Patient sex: F
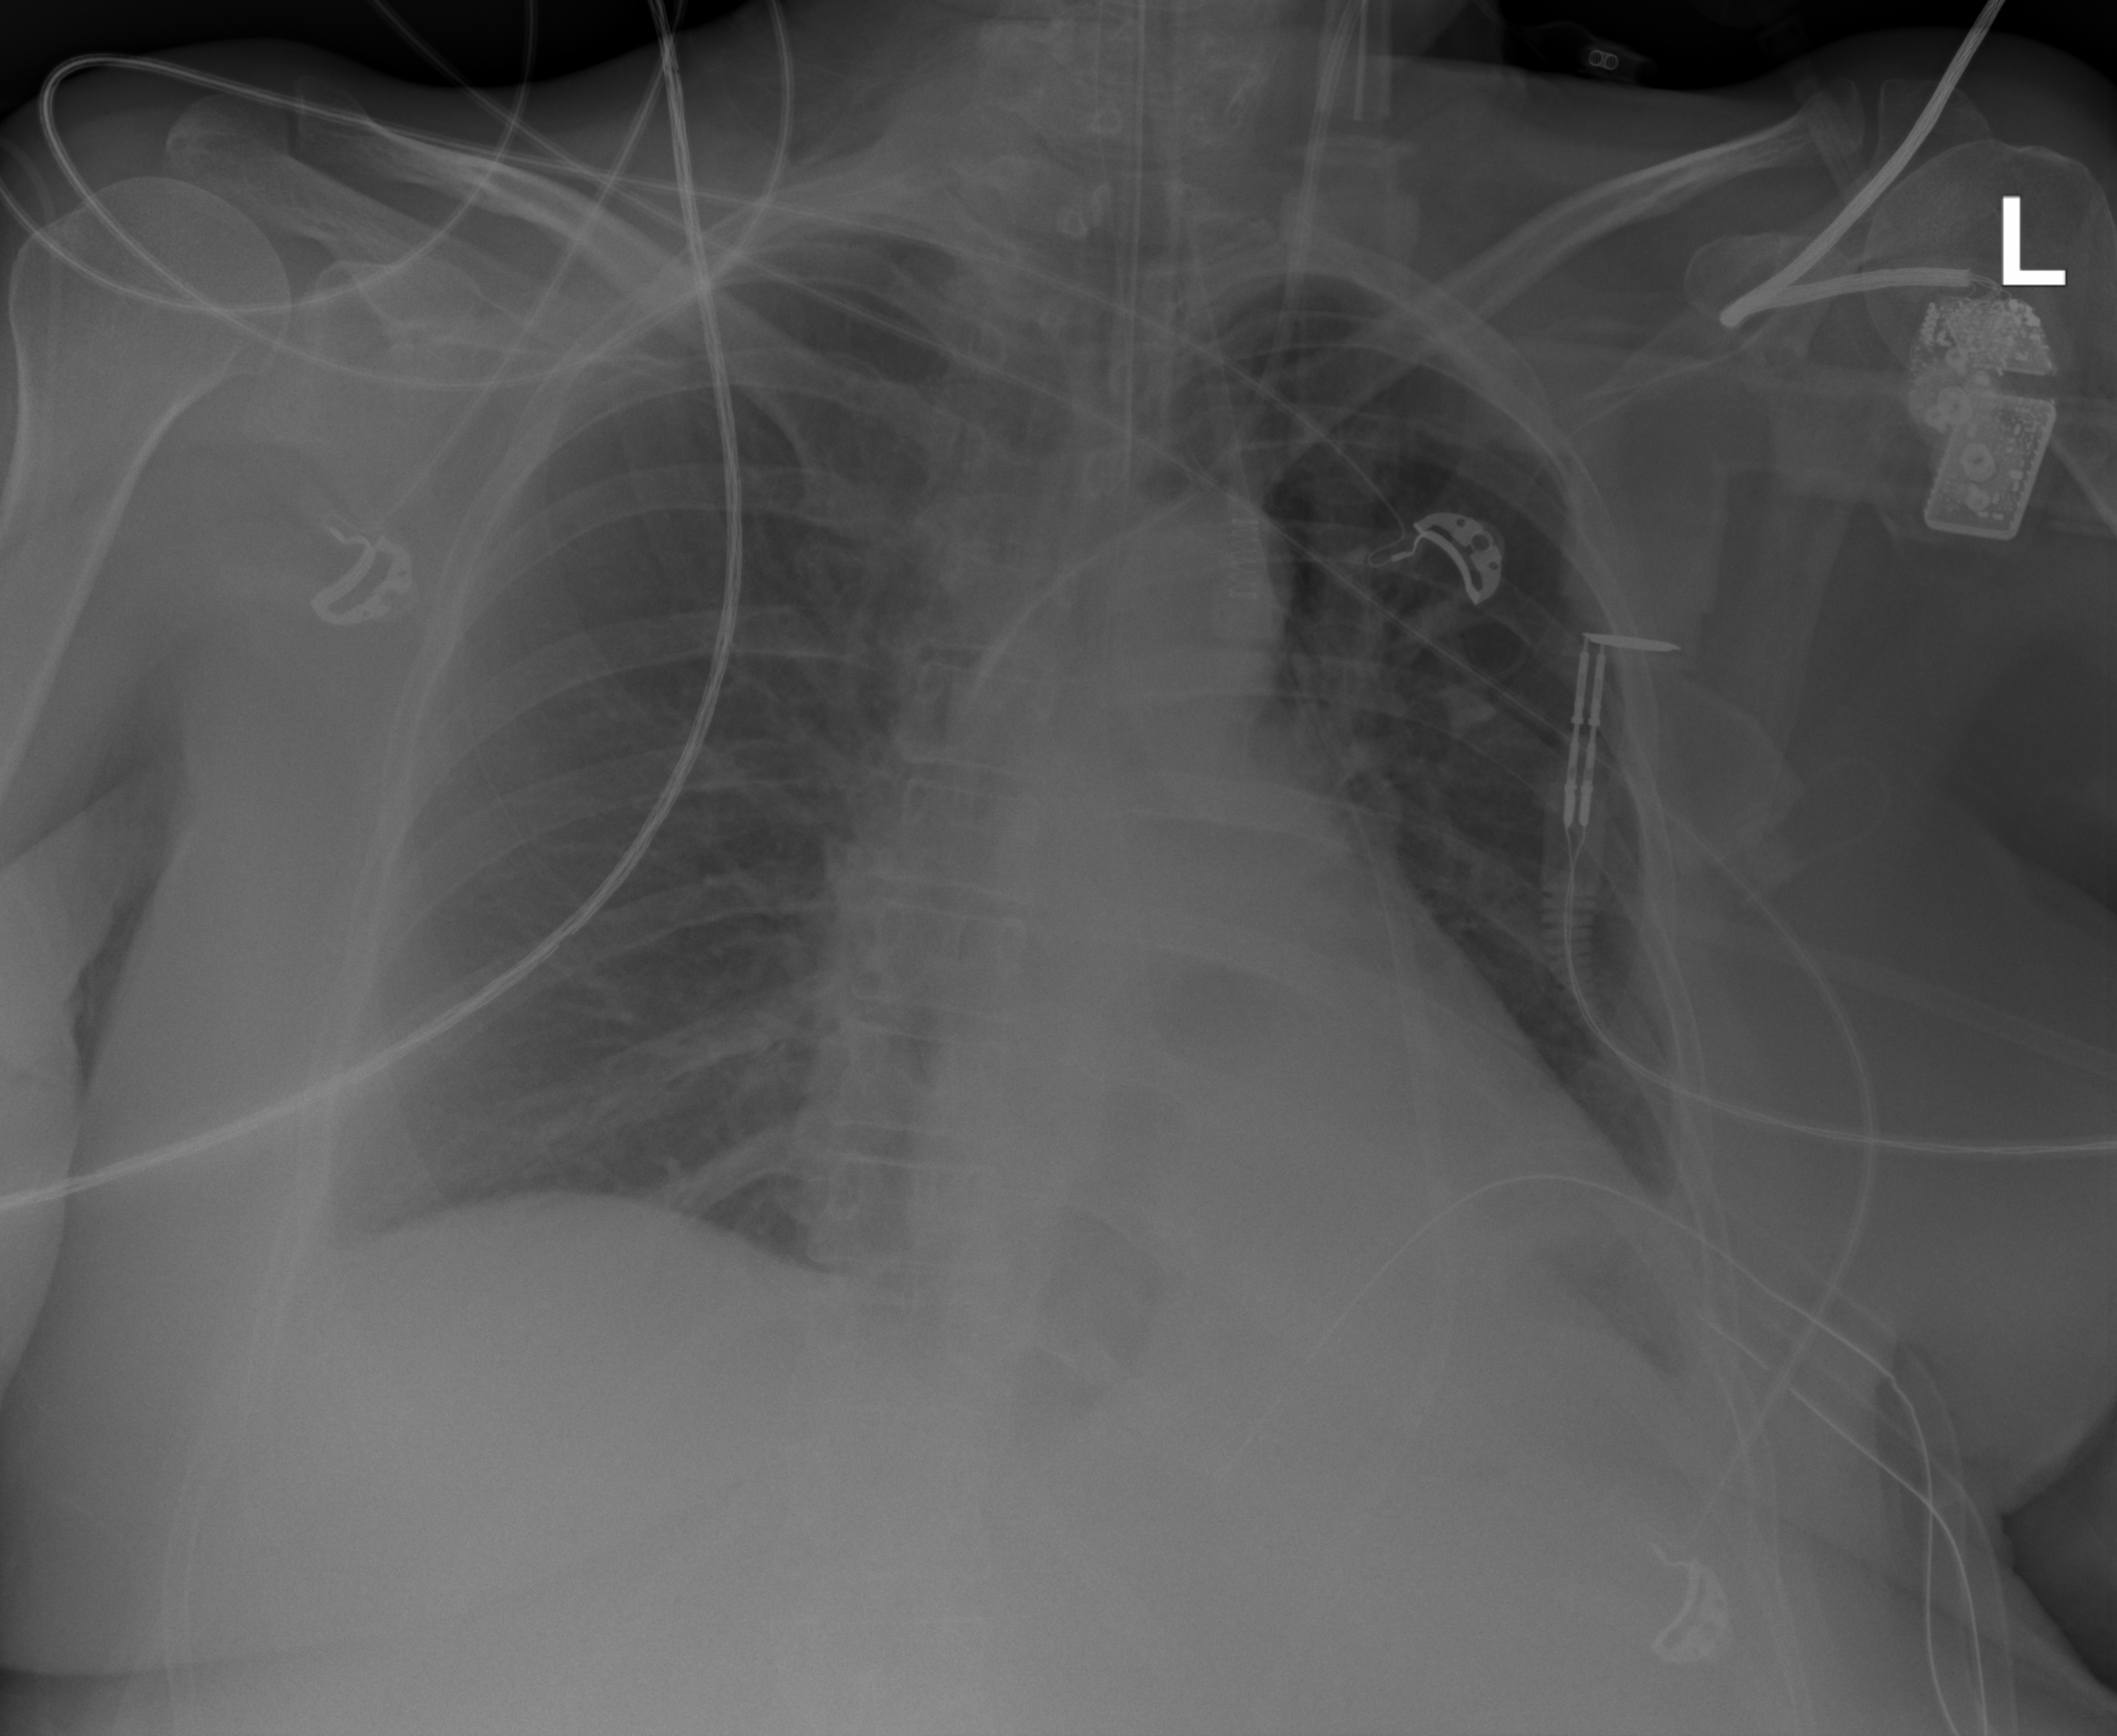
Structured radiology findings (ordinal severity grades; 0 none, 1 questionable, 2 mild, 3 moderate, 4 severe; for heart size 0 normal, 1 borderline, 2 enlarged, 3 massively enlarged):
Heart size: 0
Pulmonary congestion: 0
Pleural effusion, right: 0
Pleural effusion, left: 2
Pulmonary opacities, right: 0
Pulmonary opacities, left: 0
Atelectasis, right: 0
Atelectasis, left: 2